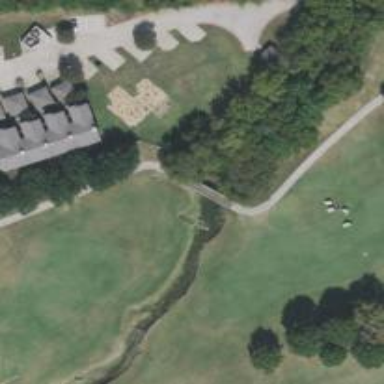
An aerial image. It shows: Service road designated as golf cart path.